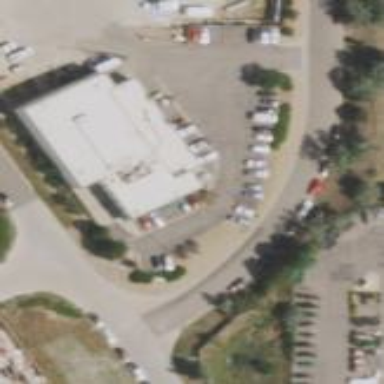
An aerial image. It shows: Industrial building.